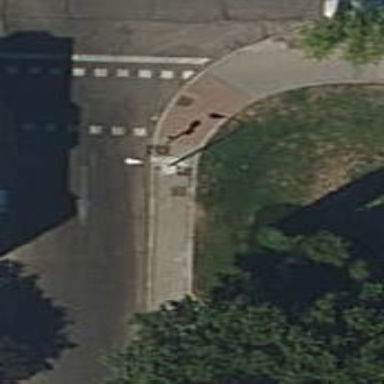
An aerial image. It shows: Sidewalk made of paving stones.